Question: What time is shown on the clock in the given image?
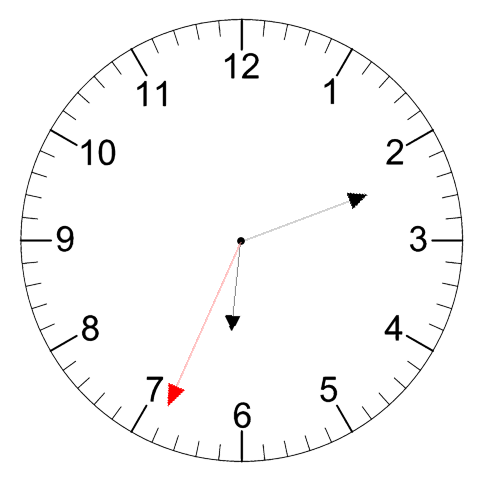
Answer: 06:11:34